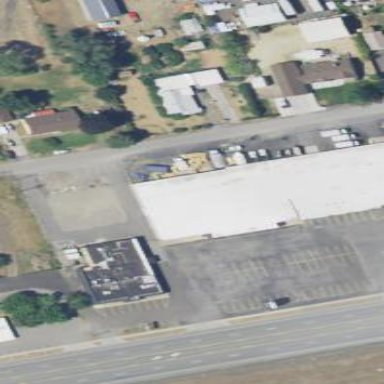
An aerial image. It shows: Retail building housing furniture shop.